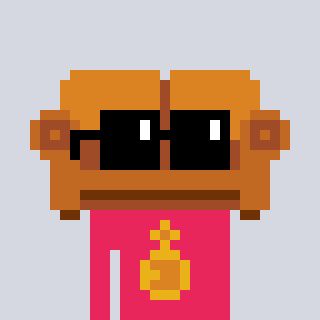
a pixel art character with square black sunglasses, a couch-shaped head and a redpinkish-colored body on a cool background